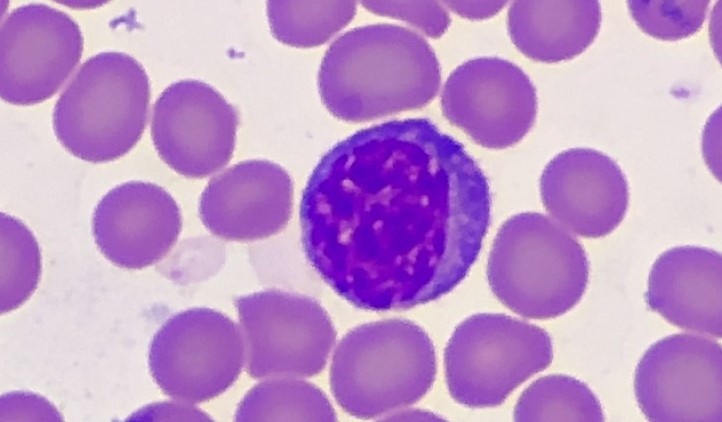
White blood cell type: Lymphocyte